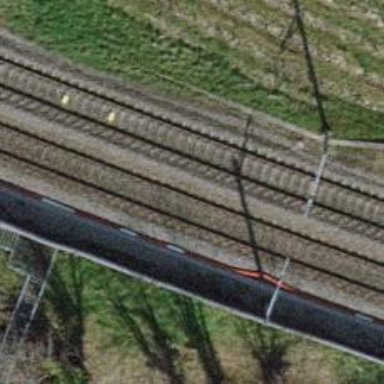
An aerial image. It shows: Single railway track with electrified contact line.